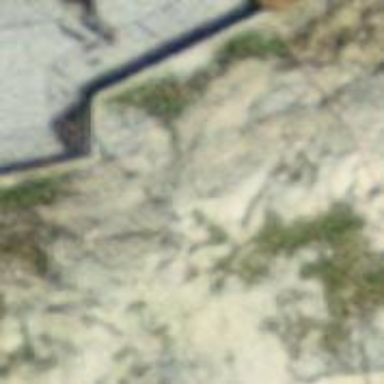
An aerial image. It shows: Retaining wall.